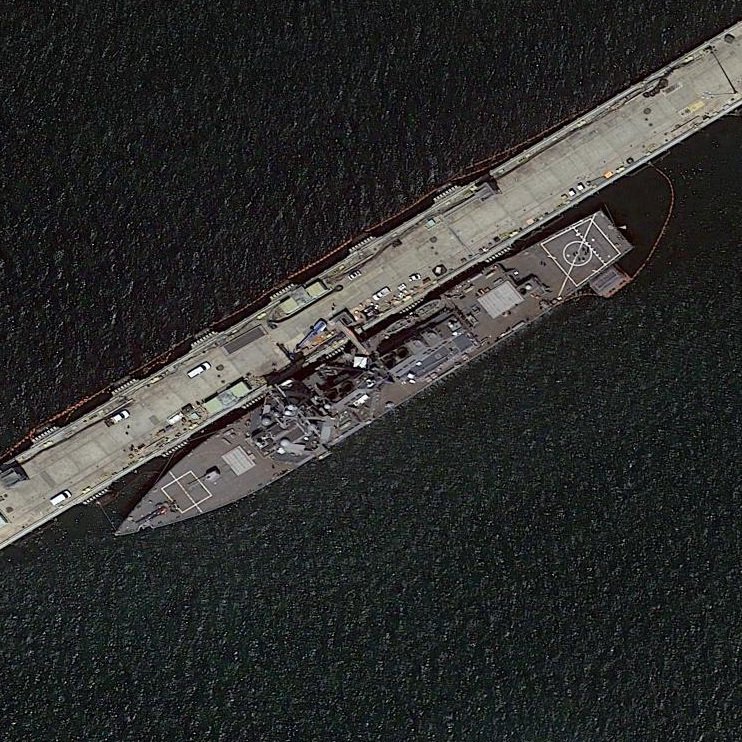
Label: destroyer